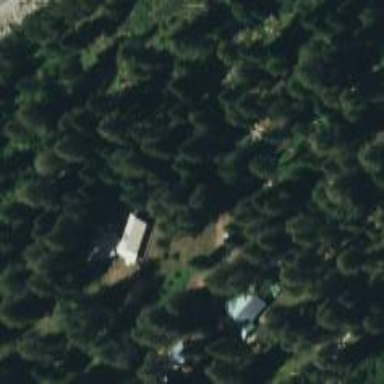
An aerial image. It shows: Evergreen woodland with needle-leaved trees.